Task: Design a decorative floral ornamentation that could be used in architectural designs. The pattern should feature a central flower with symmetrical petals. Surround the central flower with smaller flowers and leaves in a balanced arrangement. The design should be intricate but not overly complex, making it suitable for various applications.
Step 1848:
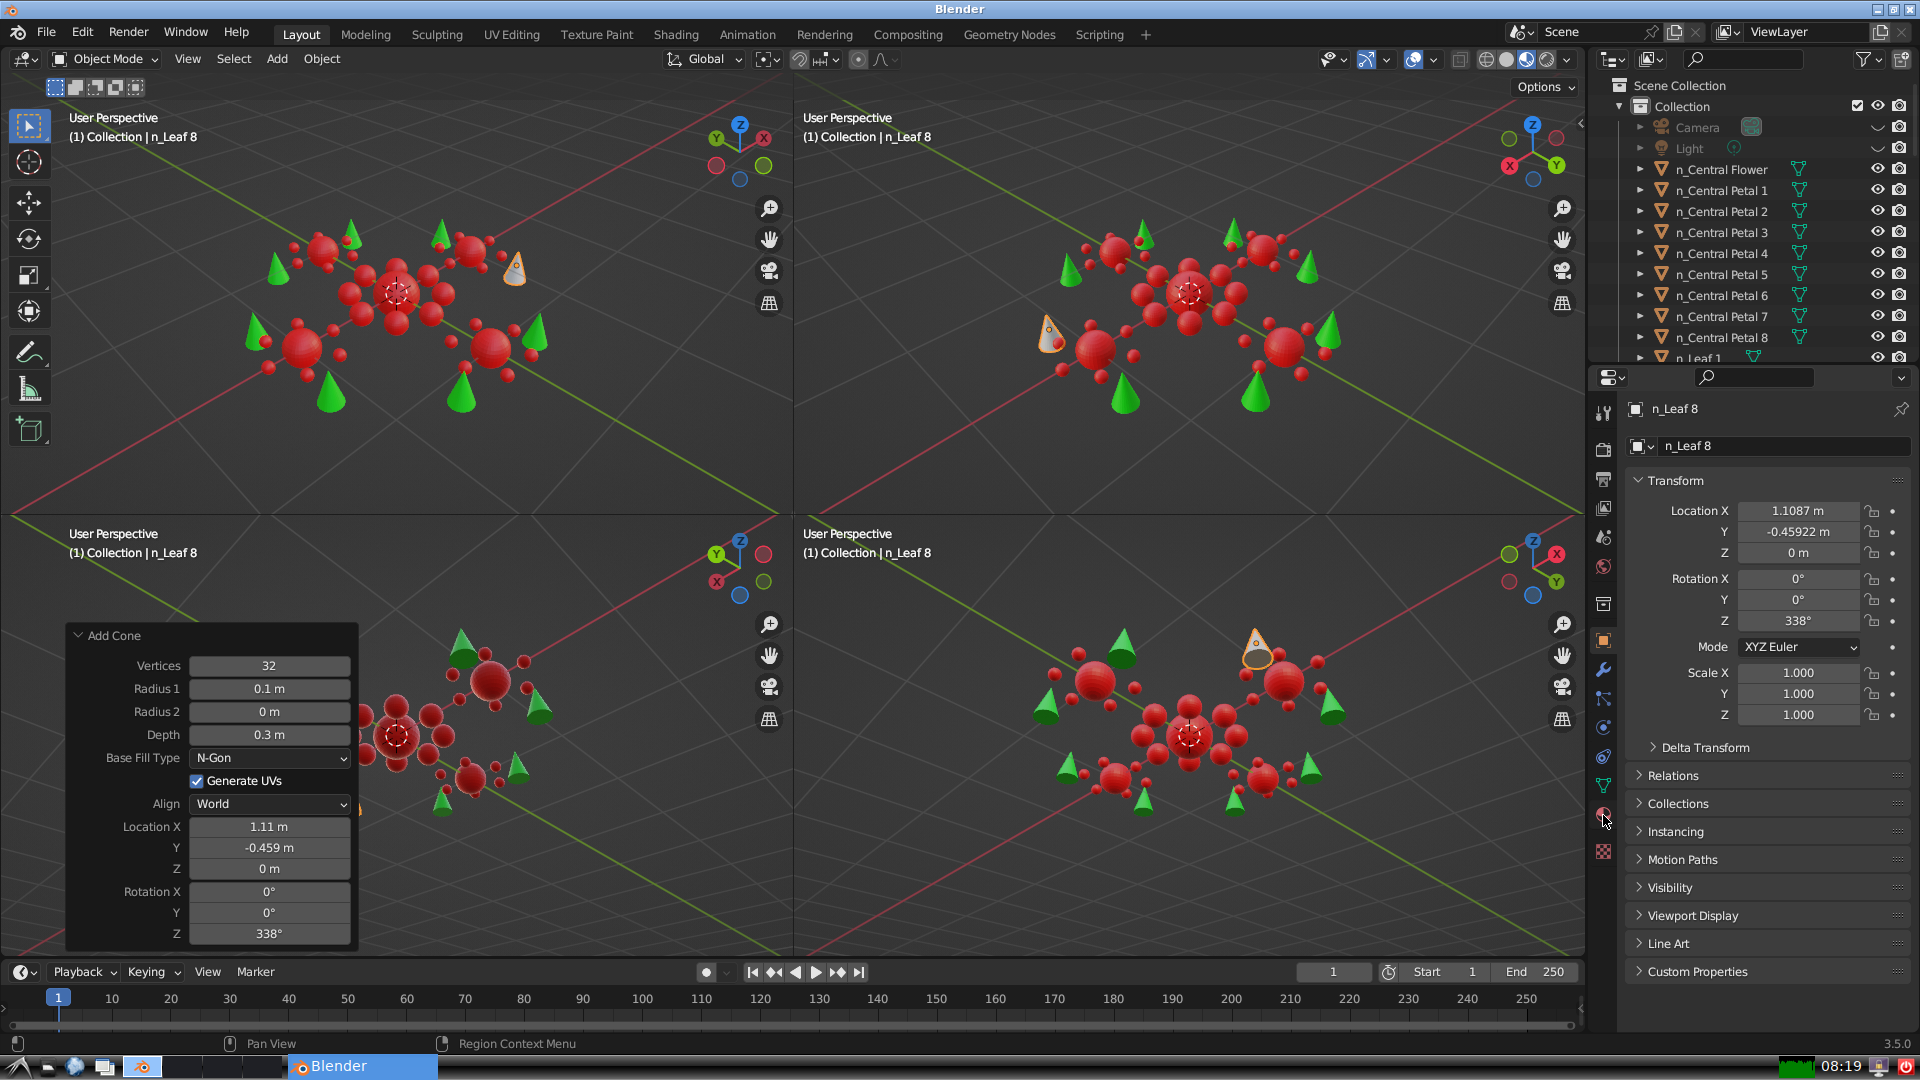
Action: click: no